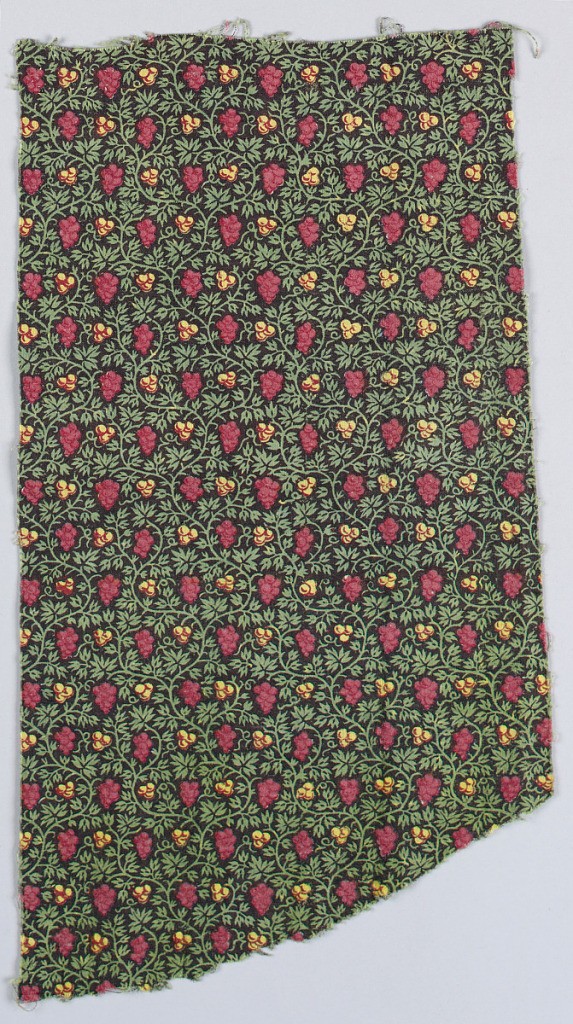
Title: Textile
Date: late 18th–early 19th century
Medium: cotton Technique: printed on plain weave
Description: Small-scale allover design of fine grape vines and leaves with small grape clusters in shades of red and yellow on a black ground.